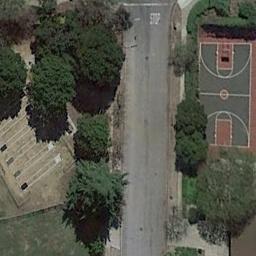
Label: basketball_court